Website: ulta-beauty
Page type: billing-address
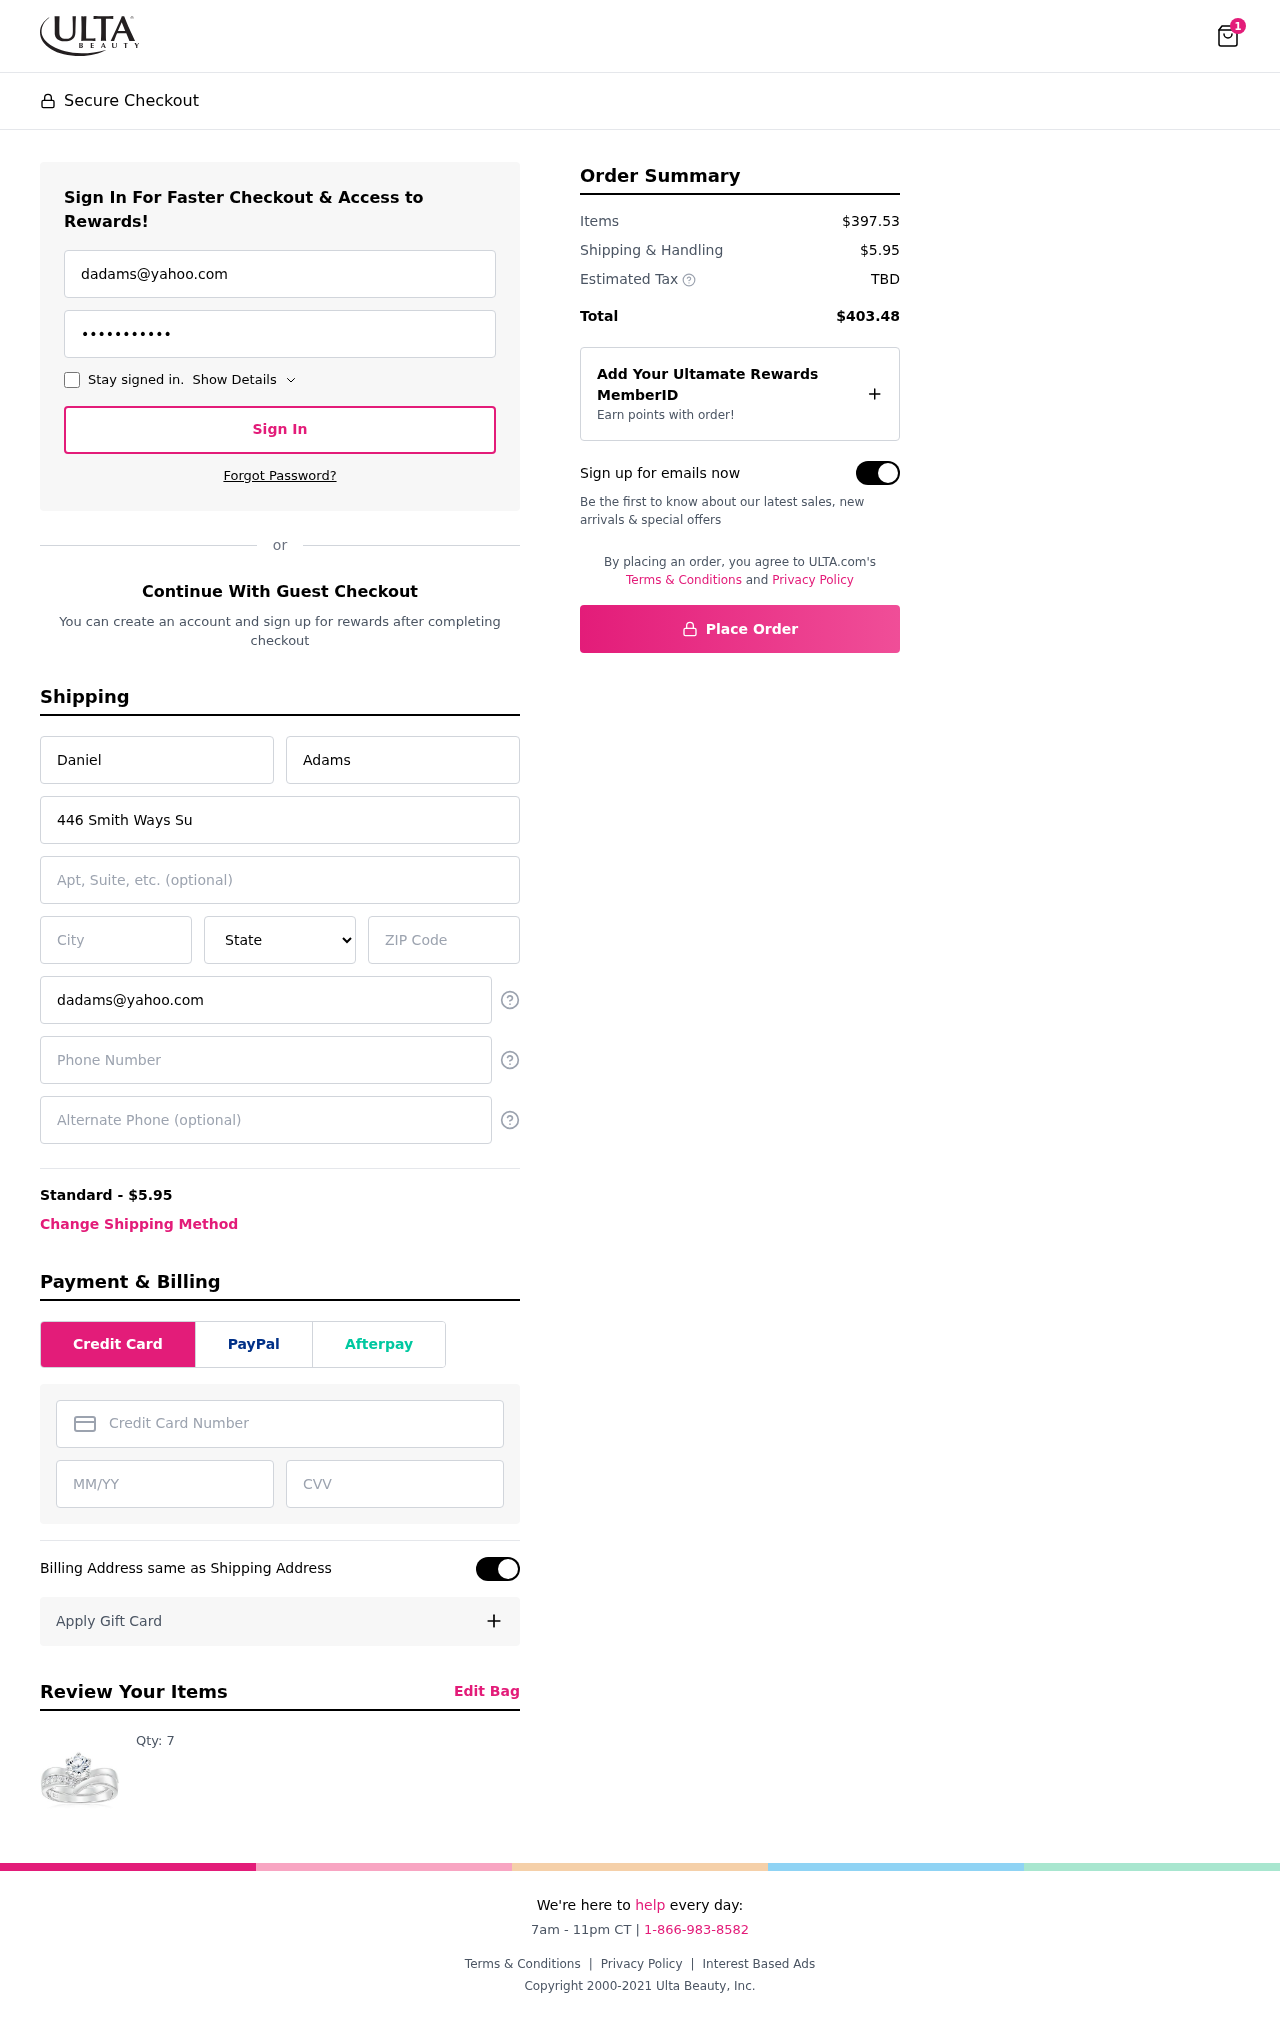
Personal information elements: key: PII_STATE
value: Louisiana
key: PII_EMAIL
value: dadams@yahoo.com
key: PII_FIRSTNAME
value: Daniel
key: PII_LASTNAME
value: Adams
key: PII_STREET
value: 446 Smith Ways Suite 043
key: PII_STREET2
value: Apt. 271
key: PII_CITY
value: East Caroline
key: PII_POSTCODE
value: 51953
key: PII_PHONE
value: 3176591953
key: PII_ALT_PHONE
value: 9376745366
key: PII_CARD_NUMBER
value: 3737 9917 3488 921
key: PII_CARD_EXPIRY
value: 05/29
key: PII_CARD_CVV
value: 8684
Product elements: key: PRODUCT1_QUANTITY
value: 7
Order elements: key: ORDER_NUM_ITEMS
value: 1
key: ORDER_SHIPPING_COST
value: $5.95
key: ORDER_SUBTOTAL
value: $397.53
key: ORDER_TOTAL
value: $403.48